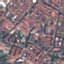
Land use / land cover: Residential